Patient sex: M
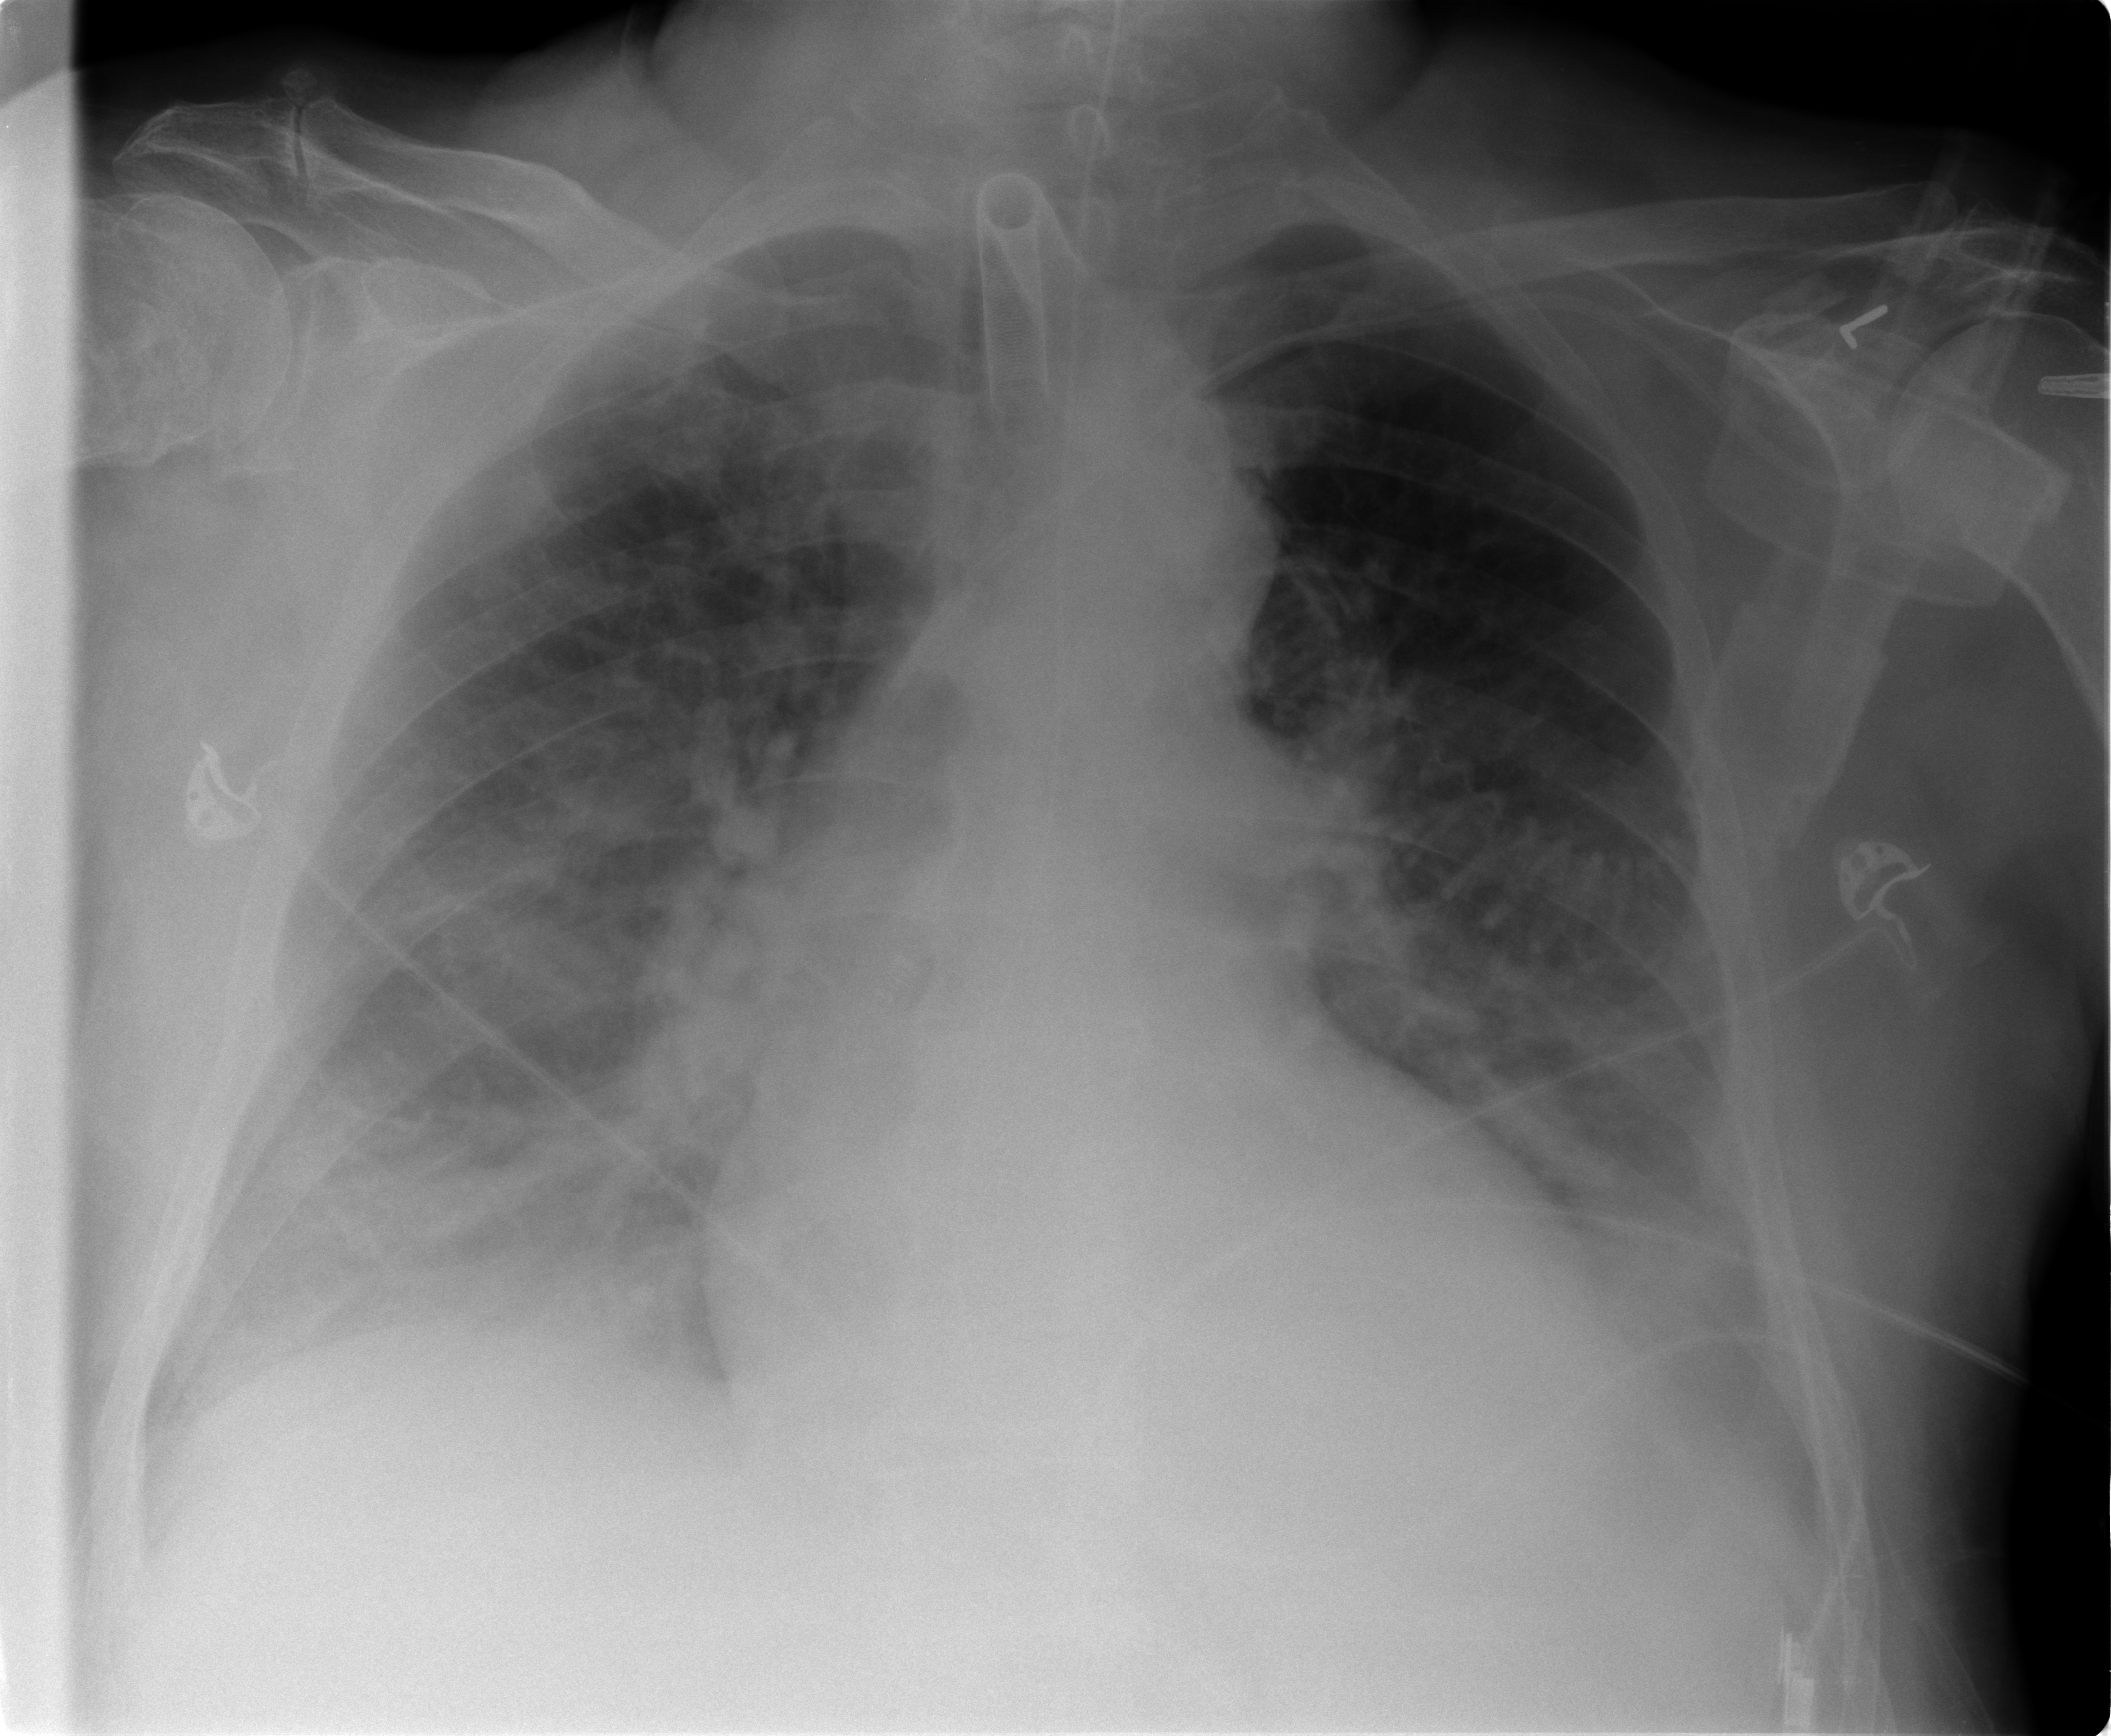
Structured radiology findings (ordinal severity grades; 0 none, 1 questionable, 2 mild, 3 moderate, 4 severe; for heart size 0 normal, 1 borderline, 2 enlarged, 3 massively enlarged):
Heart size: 1
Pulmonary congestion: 3
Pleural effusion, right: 3
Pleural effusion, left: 2
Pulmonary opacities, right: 3
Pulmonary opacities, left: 2
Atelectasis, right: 3
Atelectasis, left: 2